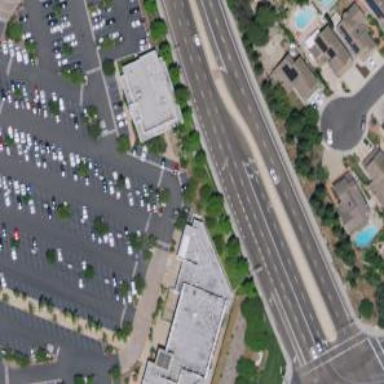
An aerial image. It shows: Commercial retail building.